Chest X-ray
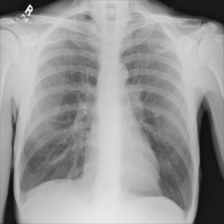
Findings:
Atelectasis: negative
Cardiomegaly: negative
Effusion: negative
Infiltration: negative
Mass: negative
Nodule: negative
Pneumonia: negative
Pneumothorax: negative
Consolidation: negative
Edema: negative
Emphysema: negative
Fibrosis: negative
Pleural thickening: negative
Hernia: negative